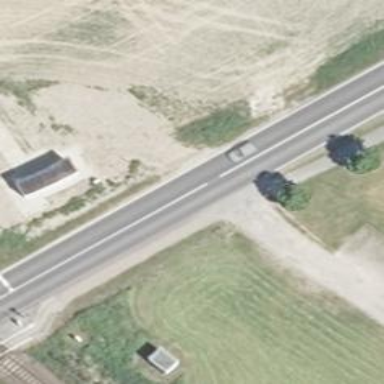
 there is track for cyclists next to the sidewalk."